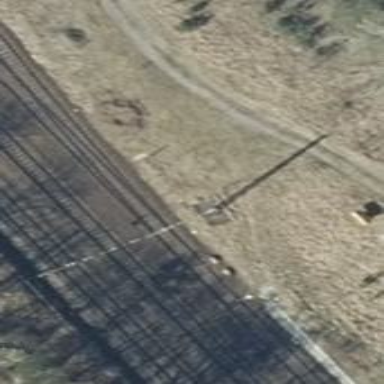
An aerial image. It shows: Railway switch.